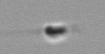
Label: flagellate_morphotype3